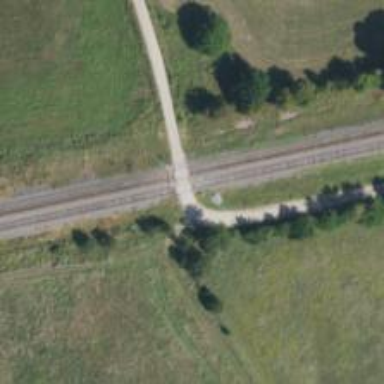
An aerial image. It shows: Level crossing along the railway.